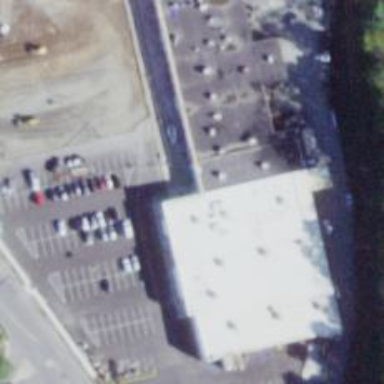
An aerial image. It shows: Retail building.